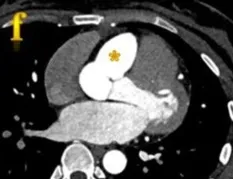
The CT scanner detected two giant aneurysmal sacs on the right coronary artery. Three-dimension view of aneurymal sacs; (*) the first aneurymal sac; (**) the second aneurymal sac.
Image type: radiology (ct)